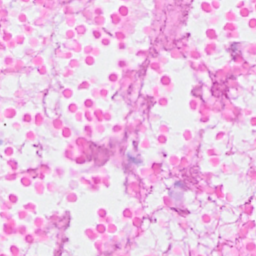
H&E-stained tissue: Breast